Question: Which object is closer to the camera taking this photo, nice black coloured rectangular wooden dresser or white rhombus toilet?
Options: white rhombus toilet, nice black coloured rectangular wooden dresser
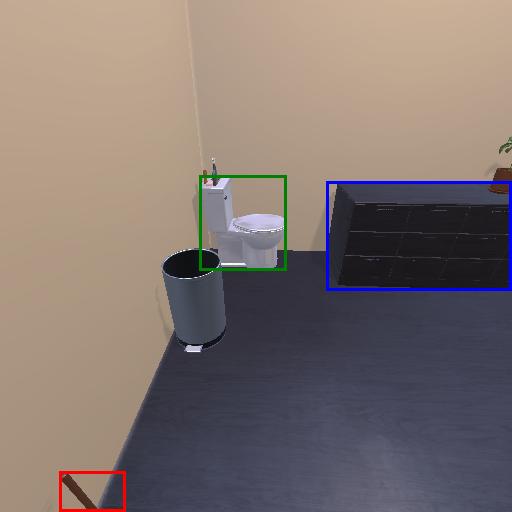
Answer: white rhombus toilet